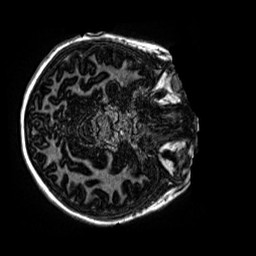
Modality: MP2RAGE
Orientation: axial
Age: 11
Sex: female
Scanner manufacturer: siemens
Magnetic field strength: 3 T
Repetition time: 4 s
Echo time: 0.00299 s